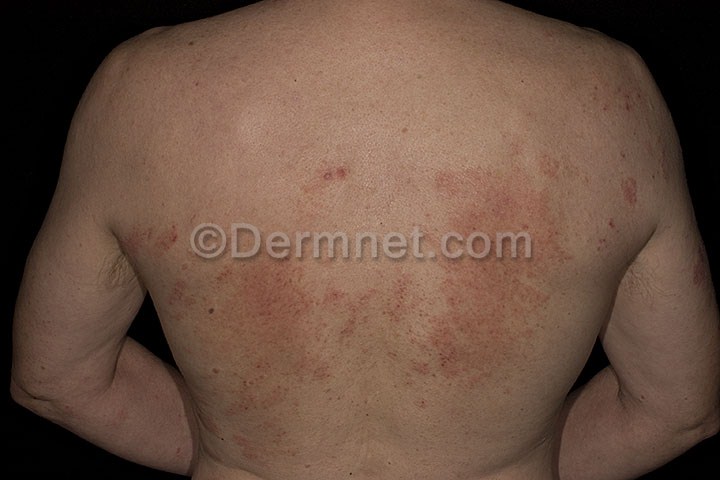
Disease: Eczema Photos